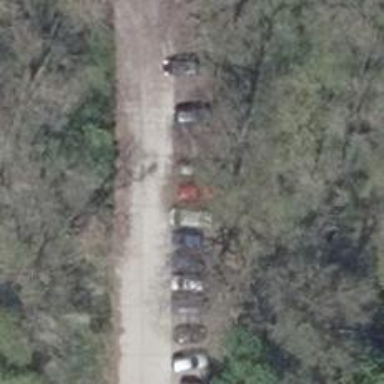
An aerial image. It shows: Parking area.